Brain MRI, t2w sequence, axial 2D slice.
Patient: age 41, sex F, weight 95 kg, height 1.95 m
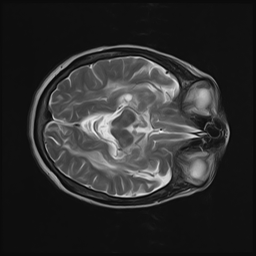